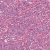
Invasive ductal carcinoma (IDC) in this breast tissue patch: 1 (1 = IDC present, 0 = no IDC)